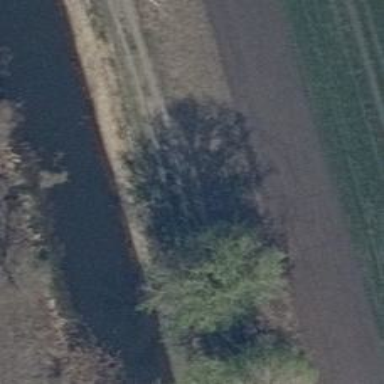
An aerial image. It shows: Row of trees in natural setting.